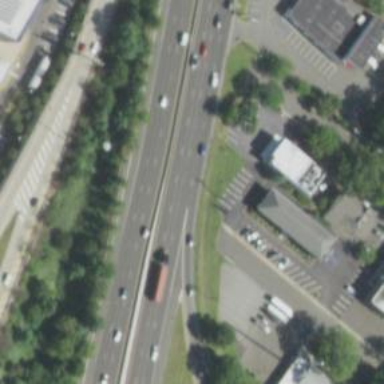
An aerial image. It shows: Expressway with asphalt surface classified as trunk highway.